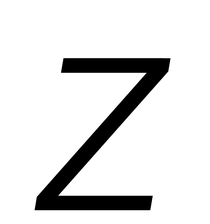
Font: Roboto-Italic_Light_Italic